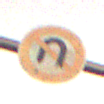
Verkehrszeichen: VerbotWenden
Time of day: Night
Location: Outdoor (Nature)
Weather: Clear
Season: NotSpecified
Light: Natural